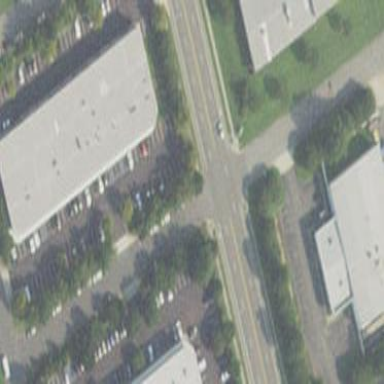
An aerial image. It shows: Office building.